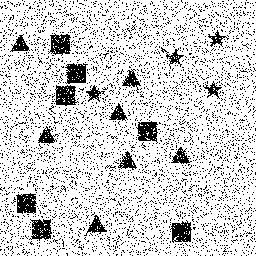
Squares: 7
Triangles: 7
Stars: 4
Total shapes: 18